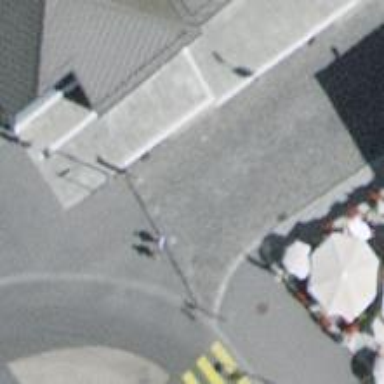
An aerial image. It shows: Rising bollard.